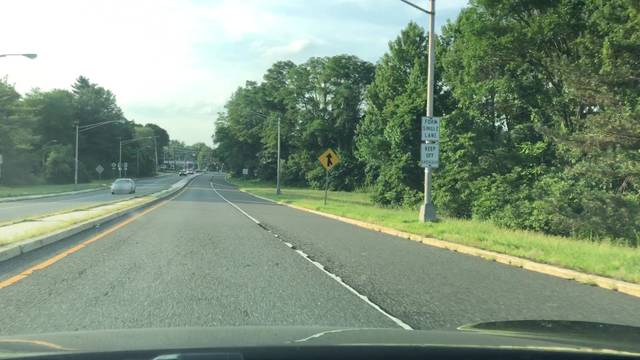
Region: United States
Coordinates: 40.287, -74.733